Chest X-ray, AP view. Patient: 59 years old, sex F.
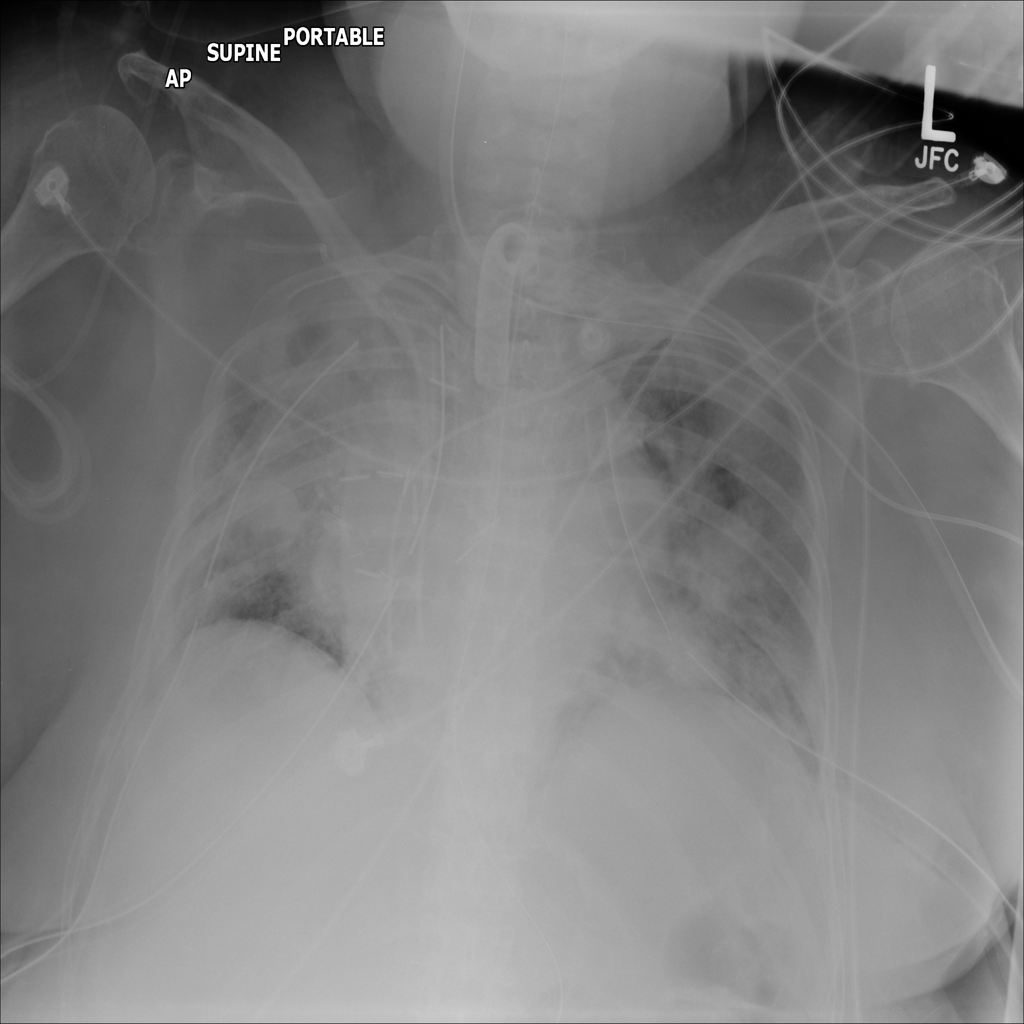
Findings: Infiltration